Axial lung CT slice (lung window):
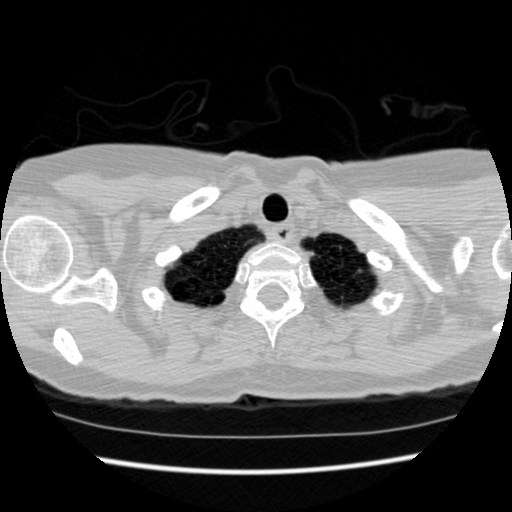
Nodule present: no